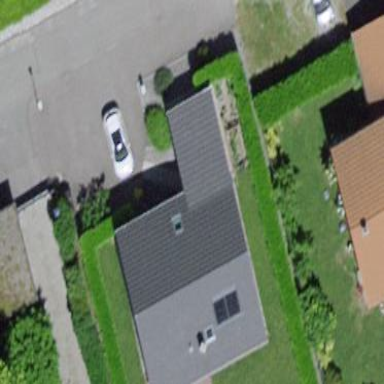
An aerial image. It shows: Detached building with gabled roof.